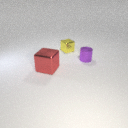
large red metal cube in front of small purple metal cylinder